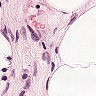
Metastatic tissue present: no